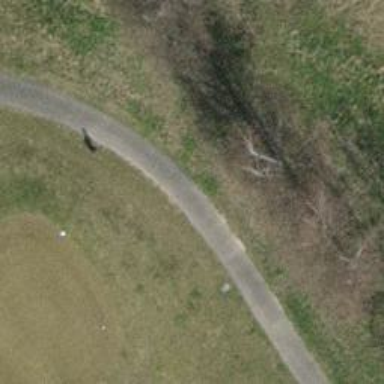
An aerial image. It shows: Designated golf cart path with asphalt surface.